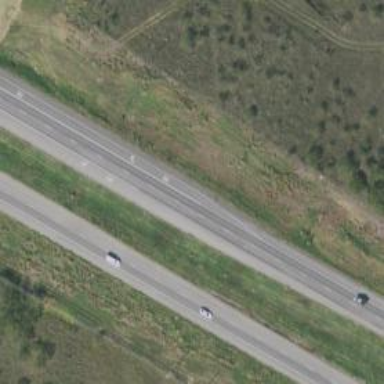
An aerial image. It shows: This image shows trunk highway that functions as expressway.